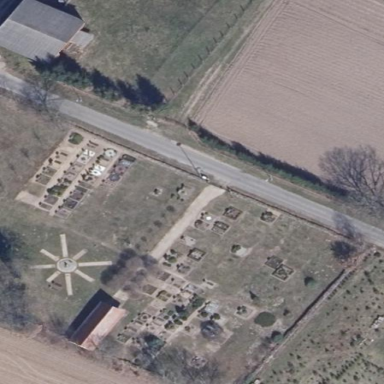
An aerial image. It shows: Cemetery.